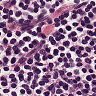
Metastatic tissue present: no